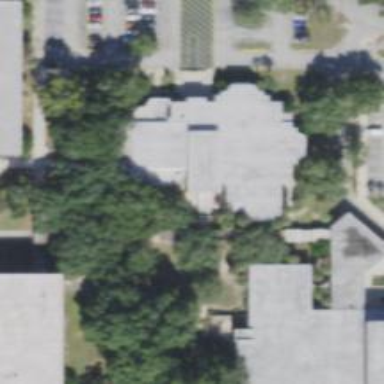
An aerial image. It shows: College building.